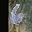
Label: 6